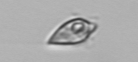
Label: Oxytoxum